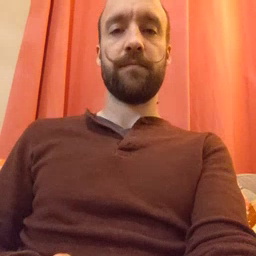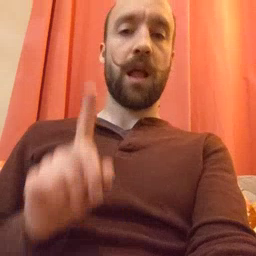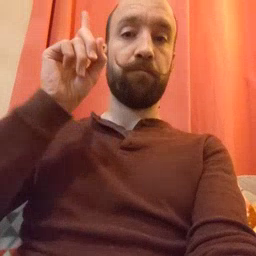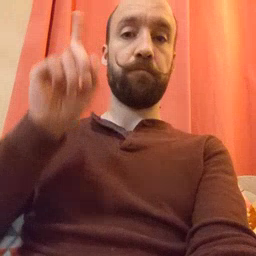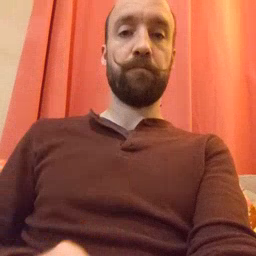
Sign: up